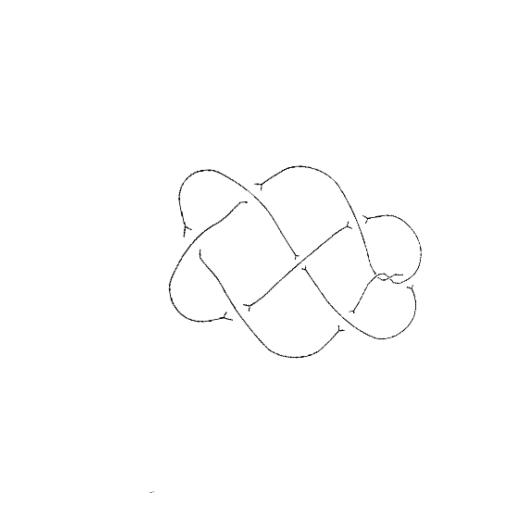
Crossing number: 9